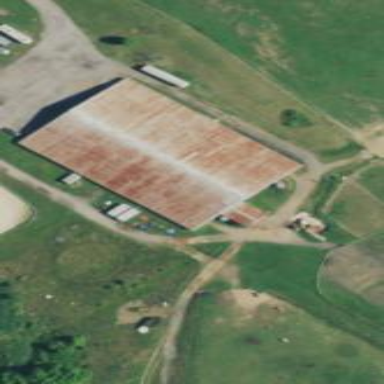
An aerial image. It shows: Stable.